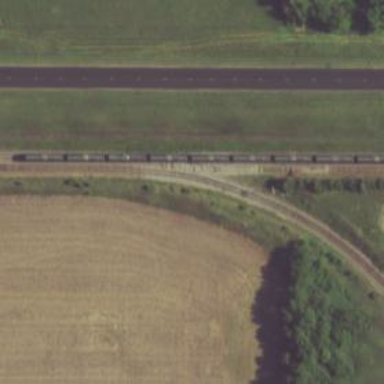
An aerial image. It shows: Abandoned railway siding.